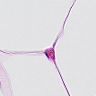
Metastatic tissue present: no